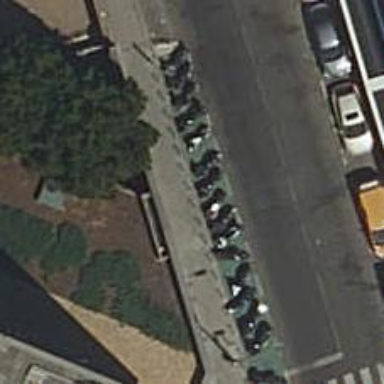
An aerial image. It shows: Motorcycle parking area.